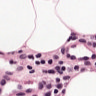
Metastatic tissue present: no